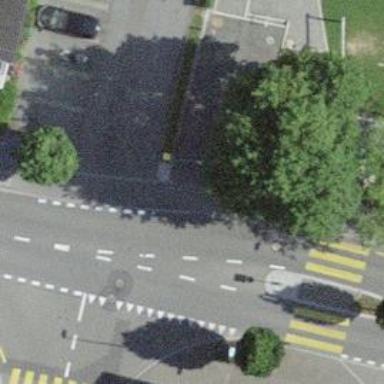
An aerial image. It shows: Post box is visible.